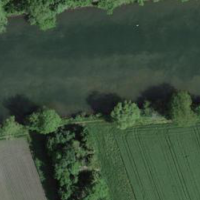
EUNIS habitat code: 15
Species observed at this site:
Prunus spinosa